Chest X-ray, PA view. Patient: 43 years old, sex F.
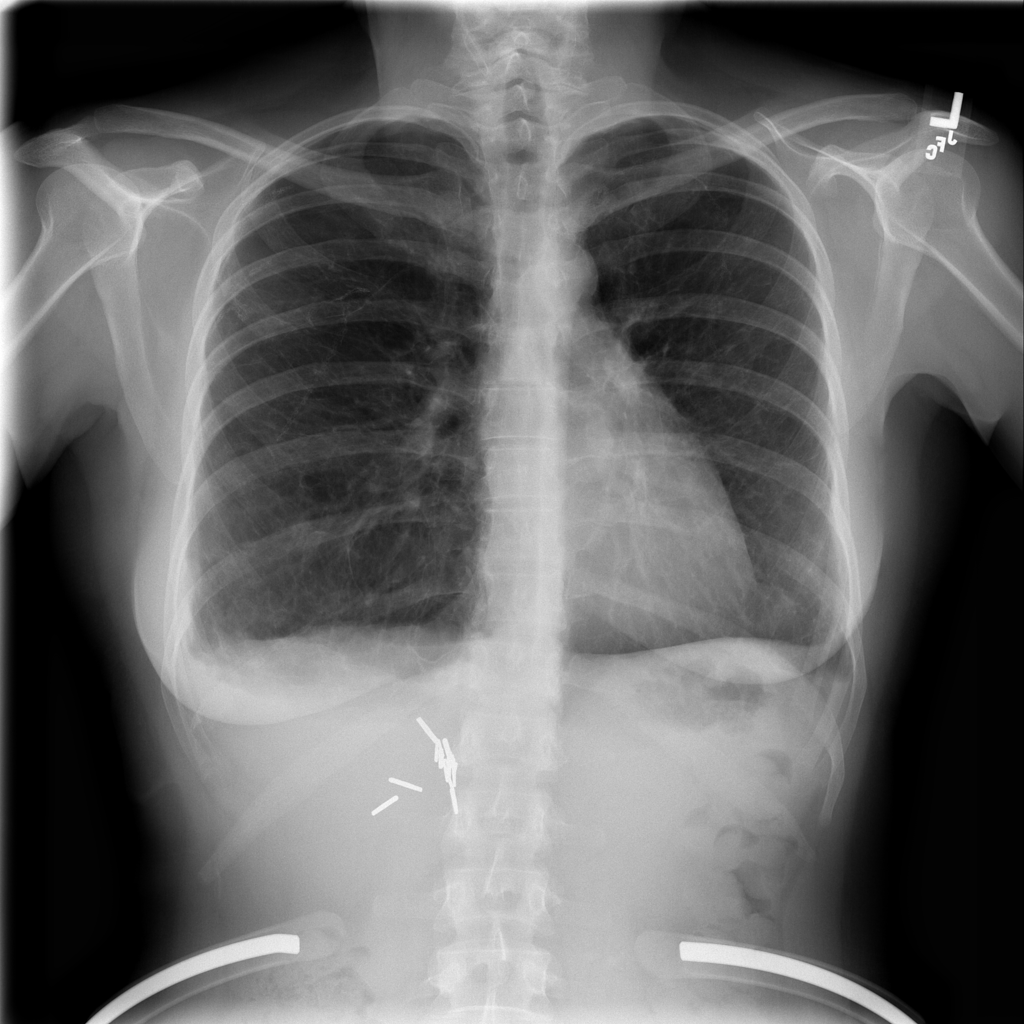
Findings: No Finding